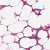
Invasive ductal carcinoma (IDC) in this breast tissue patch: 0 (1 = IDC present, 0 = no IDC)